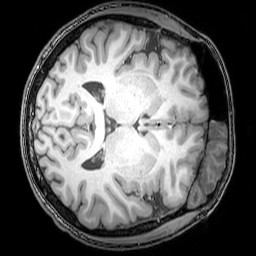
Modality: T1w
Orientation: axial
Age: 21
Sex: male
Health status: healthy
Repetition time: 0.081 s
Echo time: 0.037 s